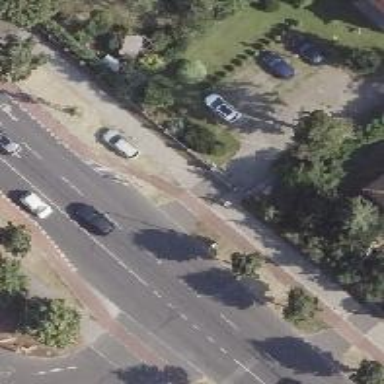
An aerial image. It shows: Tertiary road with asphalt surface and separate sidewalks on both sides. There are lane markings on the road.